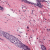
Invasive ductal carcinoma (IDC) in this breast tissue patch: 1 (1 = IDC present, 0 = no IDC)